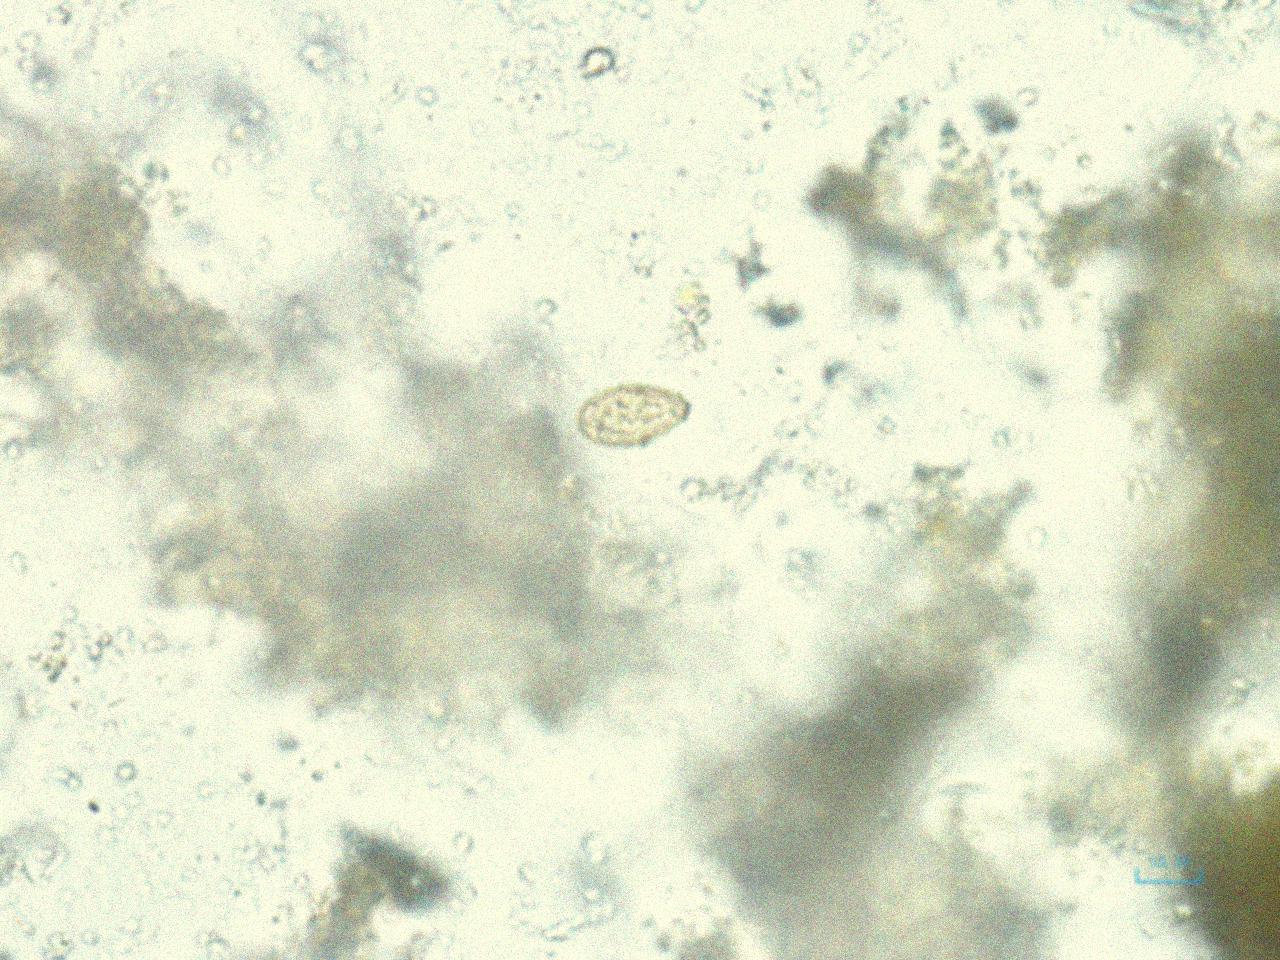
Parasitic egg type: Opisthorchis viverrine